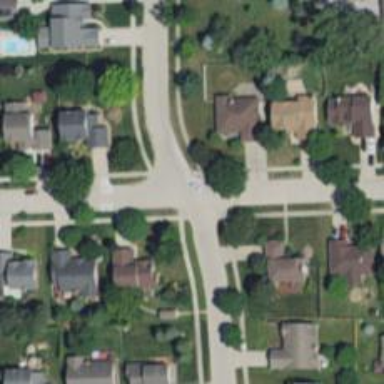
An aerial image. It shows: Residential road.